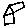
Label: house